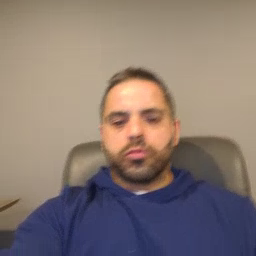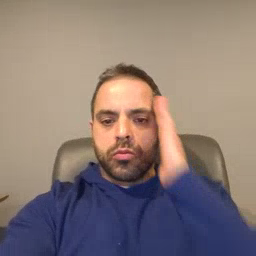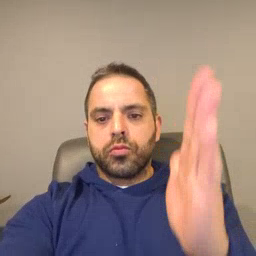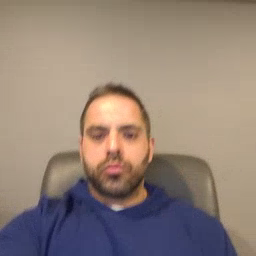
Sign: will